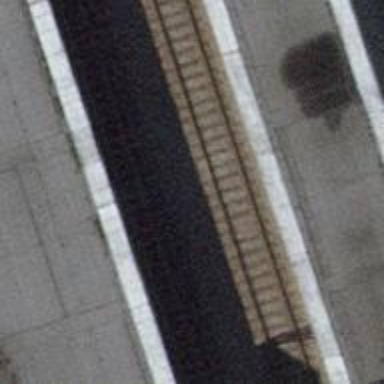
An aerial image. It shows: Railway station that also serves as public transport station.